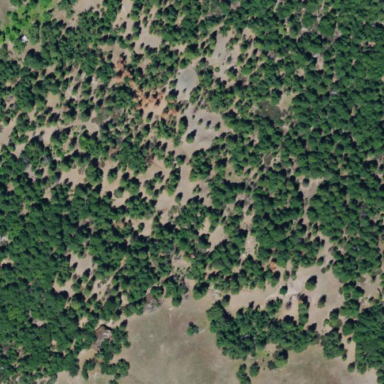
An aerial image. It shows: Forest area.